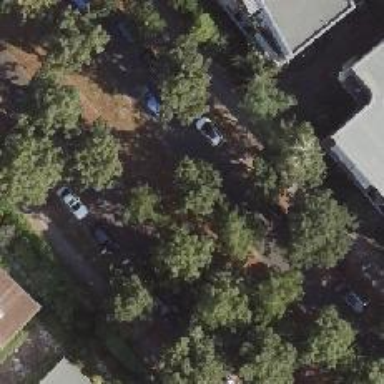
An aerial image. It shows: Avenue of deciduous broadleaved trees.